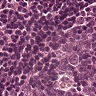
Metastatic tissue present: no